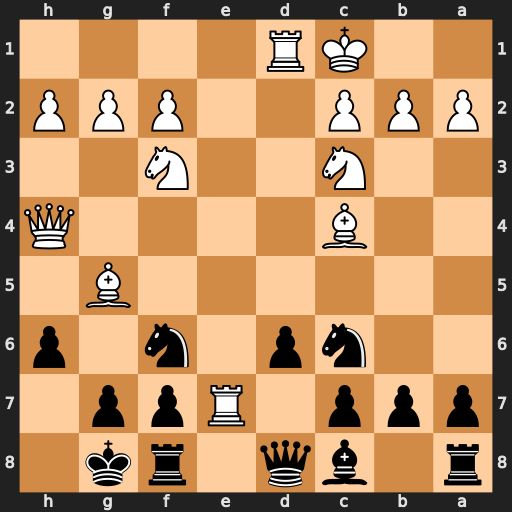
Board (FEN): r1bq1rk1/ppp1Rpp1/2np1n1p/6B1/2B4Q/2N2N2/PPP2PPP/2KR4
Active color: b
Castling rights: -
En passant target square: -
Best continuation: hxg5 Nxg5 Nxe7